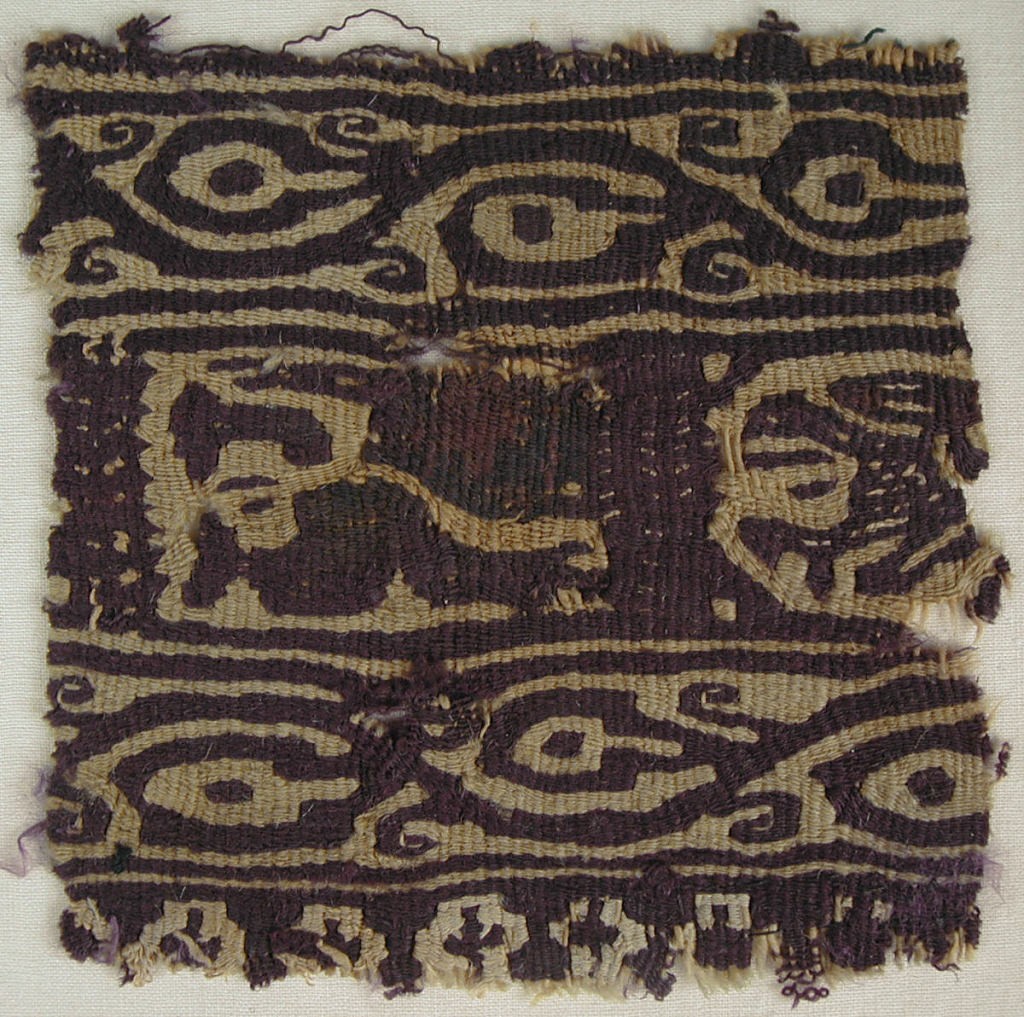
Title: Fragment
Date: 6th–8th century
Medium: wool Technique: plain weave with discontinuous wefts (tapestry)
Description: Fragment of a tapestry-woven band in purple and undyed wool. Two bands of rinceaux, each leaf containing a purple dot, flanking a roughly recognizable seater figure. At one edge the remnants of a border of small purple crosses against an undyed ground.